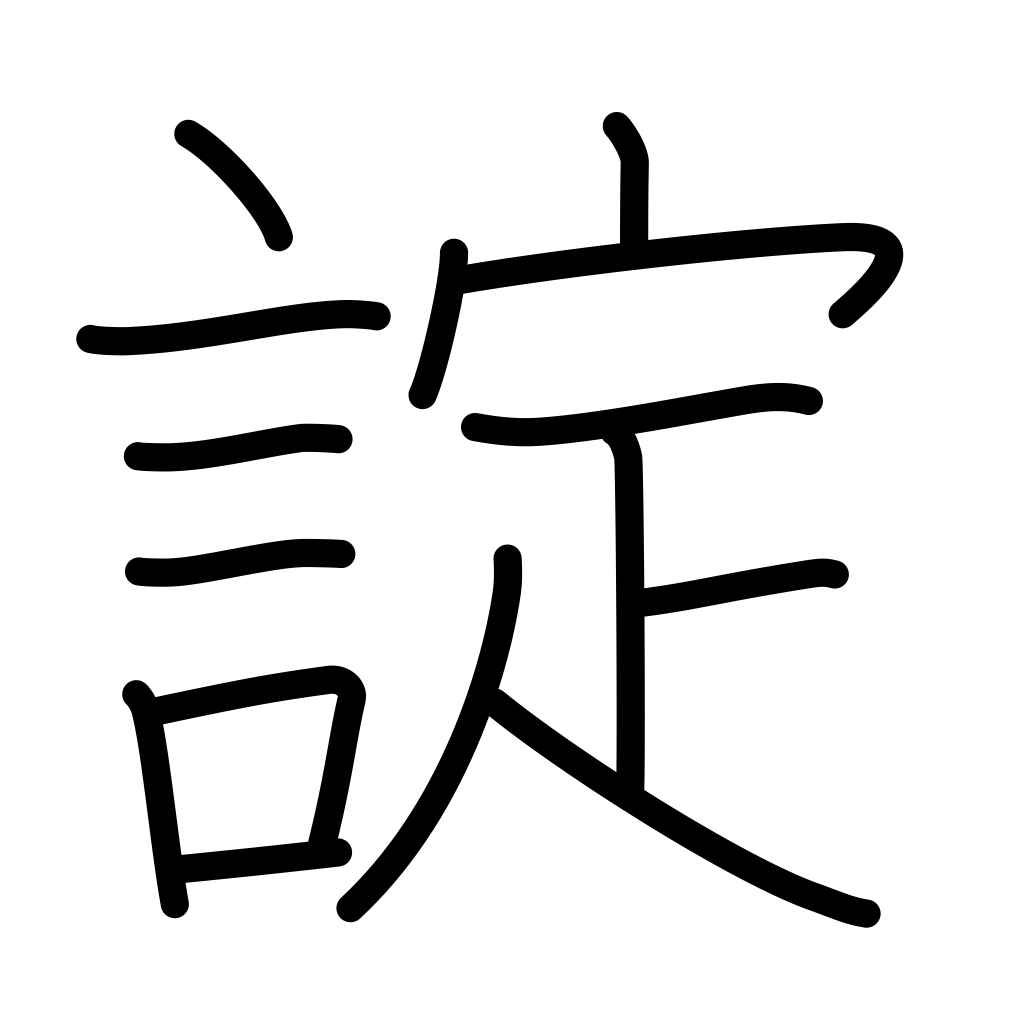
Meaning: command